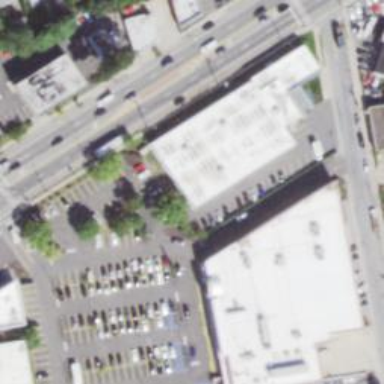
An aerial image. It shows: Retail building housing supermarket.